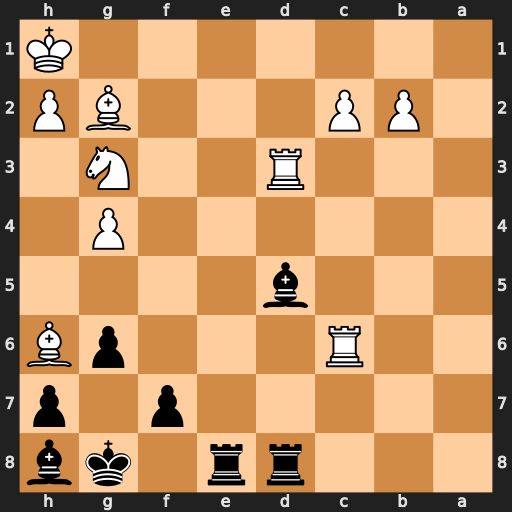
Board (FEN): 3rr1kb/5p1p/2R3pB/3b4/6P1/3R2N1/1PP3BP/7K
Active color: b
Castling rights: -
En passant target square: -
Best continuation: Re1+ Nf1 Rxf1#